Question: My JSP page has 2 input boxes:
1) Amount to deposit.
2) Amount to withdraw.
Due to Javascript validation, . Based on the inputs from the jsp page, I'm trying to call the appropriate servlet method. However, its been a frustrating experience, so far.
The challenge I'm facing is, if I enter deposit amount I get a 'NumberFormatException' for the withdraw amount and vice-versa. How do I eliminate this?
'''
<%@ page language="java" contentType="text/html; charset=ISO-8859-1"
pageEncoding="ISO-8859-1"%>
<!DOCTYPE html PUBLIC "-//W3C//DTD HTML 4.01 Transitional//EN"
"http://www.w3.org/TR/html4/loose.dtd">
<html>
<head>
<meta http-equiv="Content-Type" content="text/html; charset=ISO-8859-1">
<title>Insert title here</title>
<link rel="stylesheet" href="colorShades.css">
<script type="text/javascript">
function myfunc1(){
var deposit = document.getElementById("deposit");
if(deposit.value.length >0){
document.getElementById("withdraw").disabled = true;
}
else{
document.getElementById("deposit").disabled = false;
}
}
function myfunc2(){
var withdraw = document.getElementById("withdraw");
if(withdraw.value.length >0){
document.getElementById("deposit").disabled = true;
}
else{
document.getElementById("withdraw").disabled = false;
}
}
</script>
</head>
<body>
<form action="DepositWithdrawServlet" method="post">
<div>
<label>Account No:</label>
<input type="text" name="accountNo" class="input_boxAdj" id="account" />
</div>
<div style="clear:both;">&nbsp;</div>
<div>
<label>Enter amount to deposit:</label>
<input type="text" name ="depositAmt" values="deposit" class="input_boxAdj" id="deposit" onblur="myfunc1()" />
</div>
<div style="clear:both;">&nbsp;</div>
<div>
<label>Enter amount to withdraw:</label>
<input type="text" name ="withdrawAmt" values="withdraw" class="input_boxAdj" id="withdraw" onblur="myfunc2()"/>
</div>
<div style="clear:both;">&nbsp;</div>
<div>
<button class="button">Submit &raquo;</button>
<span><button class="button">Reset &raquo;</button></span>
</div>
</form>
</body>
</html>
'''
'''
package com.banking.servlet;
import java.io.IOException;
import java.io.PrintWriter;
import javax.servlet.ServletException;
import javax.servlet.annotation.WebServlet;
import javax.servlet.http.HttpServlet;
import javax.servlet.http.HttpServletRequest;
import javax.servlet.http.HttpServletResponse;
import com.banking.dao.WebBankProjectDao;
import com.banking.dao.WebBankProjectDaoImpl;
import com.banking.pojo.WebBankTemporaryPojo;
/**
* Servlet implementation class DepositWithdrawServlet
*/
@WebServlet("/DepositWithdrawServlet")
public class DepositWithdrawServlet extends HttpServlet {
private static final long serialVersionUID = 1L;
public DepositWithdrawServlet() {
super();
}
protected void doGet(HttpServletRequest request, HttpServletResponse response) throws ServletException, IOException {
// TODO Auto-generated method stub
}
/**
* @see HttpServlet#doPost(HttpServletRequest request, HttpServletResponse response)
*/
protected void doPost(HttpServletRequest request, HttpServletResponse response) throws ServletException, IOException {
PrintWriter out = response.getWriter();
out.println("Reached inside servlet");
WebBankTemporaryPojo tempPojo = new WebBankTemporaryPojo();
WebBankProjectDao bankdao = new WebBankProjectDaoImpl();
int initialBalance = 0;
int finalBalance = 0;
int depositAmt = Integer.parseInt(request.getParameter("depositAmt"));
System.out.println("Deposit Amt: " +depositAmt);
System.out.println("Value" + (depositAmt>=0));
if((depositAmt>=0 && request.getParameter("withdrawAmt")==null)){
if(initialBalance==0){
out.print("<body style='color:red; font-family:Times New Roman; font-style:italic; font-size:25px'>");
initialBalance = depositAmt - 1000;
out.print("Amount of Rs.1000 will go as MINIMUM BALANCE to be maintained");
}
else{
finalBalance = depositAmt + initialBalance;
}
}
tempPojo.setDepositAmt(request.getParameter("depositAmount"));
bankdao.depositAmt(finalBalance);
int withdrawAmt = 0;
int withdrawAmount = Integer.parseInt(request.getParameter("withdrawAmt"));
System.out.println("Withdraw Amt: " +withdrawAmount);
if(withdrawAmount>0 && request.getParameter("depositAmt")==null){
if(Integer.parseInt(request.getParameter("withdrawAmount"))>finalBalance){
out.print("<body style='color:red; font-family:Times New Roman; font-style:italic; font-size:25px'>");
out.print("Oops !! Please deposit some funds before you can withdraw"); }
else if(Integer.parseInt(request.getParameter("withdrawAmount"))<0 || Integer.parseInt(request.getParameter("withdrawAmount"))==0){
out.print("<body style='color:red; font-family:Times New Roman; font-style:italic; font-size:25px'>");
out.print("The minimum amount you can withdraw is Rs. 100");
}
else if(Integer.parseInt(request.getParameter("withdrawAmount"))%100==0){
out.print("<body style='color:red; font-family:Times New Roman; font-style:italic; font-size:25px'>");
out.print("You should enter in the multiples of 100 to withdraw money");
}
else if(Integer.parseInt(request.getParameter("withdrawAmount"))>finalBalance){
out.print("Sorry, you have insufficient funds !!"); }
else{
withdrawAmt = finalBalance - Integer.parseInt(request.getParameter("withdrawAmount"));
}
}
tempPojo.setWithdrawAmt(request.getParameter("withdrawAmount"));
bankdao.depositAmt(withdrawAmt);
}
}
'''

'''
@Override
public boolean withdrawAmt(int accountNo) {
Connection con = DBUtility.getConnection();
String sql="update temporarytransaction set withdrawAmt=? where
accountNo=?";
WebBankTemporaryPojo tempPojo = new WebBankTemporaryPojo();
try {
PreparedStatement stmt=con.prepareStatement(sql);
stmt.setString(1, tempPojo.getWithdrawAmt());
stmt.setString(2, tempPojo.getAccountNo());
int no=stmt.executeUpdate();
if(no>0){
System.out.println("amount withdraw successfull");
}
}catch (Exception e){
e.printStackTrace();
}
return false;
}
@Override
public boolean depositAmt(int accountNo) {
Connection con = DBUtility.getConnection();
String sql="update temporarytransaction set depositAmt =? where accountNo=?";
WebBankTemporaryPojo tempPojo = new WebBankTemporaryPojo();
try {
PreparedStatement stmt=con.prepareStatement(sql);
stmt.setString(1, tempPojo.getDepositAmt());
stmt.setString(2, tempPojo.getAccountNo());
int no=stmt.executeUpdate();
if(no>0){
System.out.println("amount deposit successful");
}
}catch (Exception e){
e.printStackTrace();
} return false;
}
'''
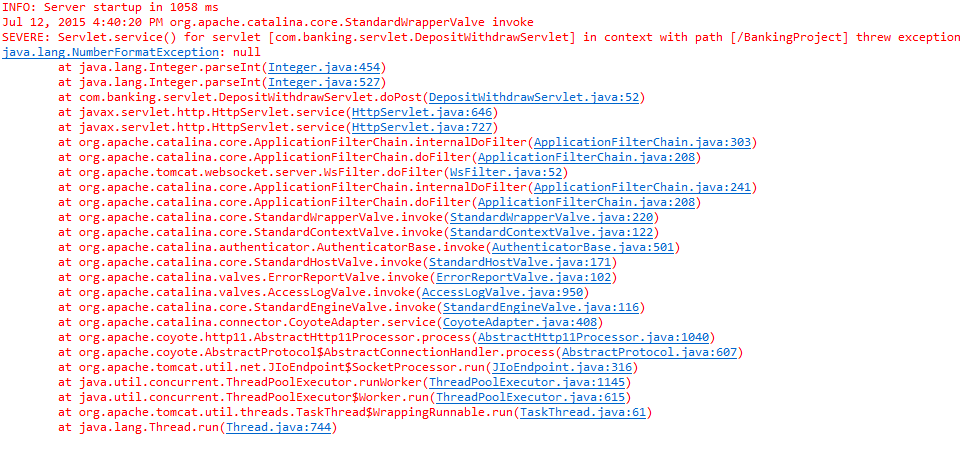
Answer: You could simply wrap this in a null check:
'''
int depostAmt = 0;
if(request.getParameter("depositAmt") != null){
depositAmt = Integer.parseInt(request.getParameter("depositAmt"));
}
'''